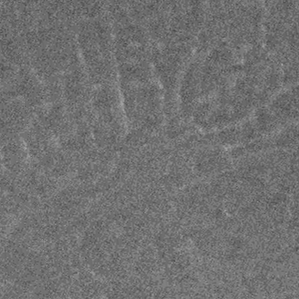
Label: frost